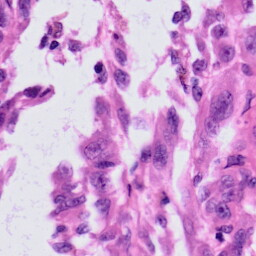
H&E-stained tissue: Skin